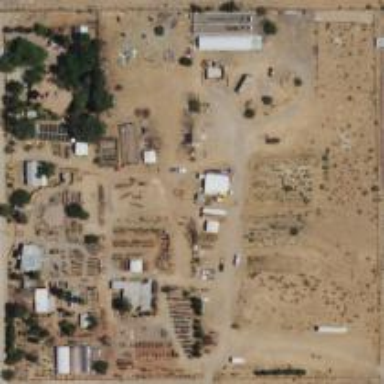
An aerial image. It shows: Plant nursery.